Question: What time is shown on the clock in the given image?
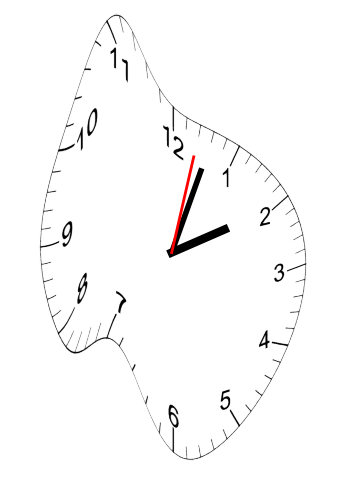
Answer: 02:03:02